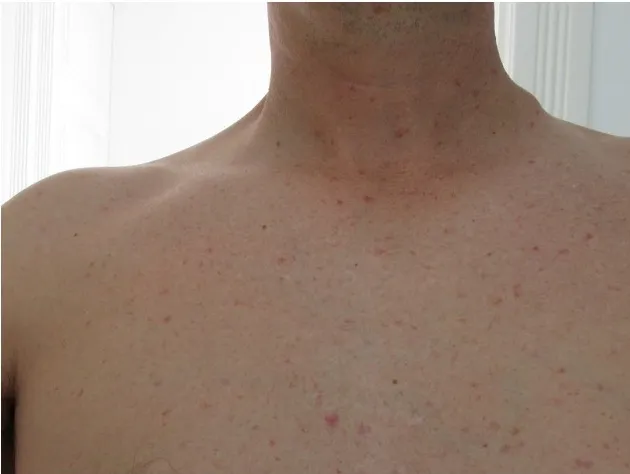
Left cervical adenopathy taken on the 15th day.
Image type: radiology (x_ray)